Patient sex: M
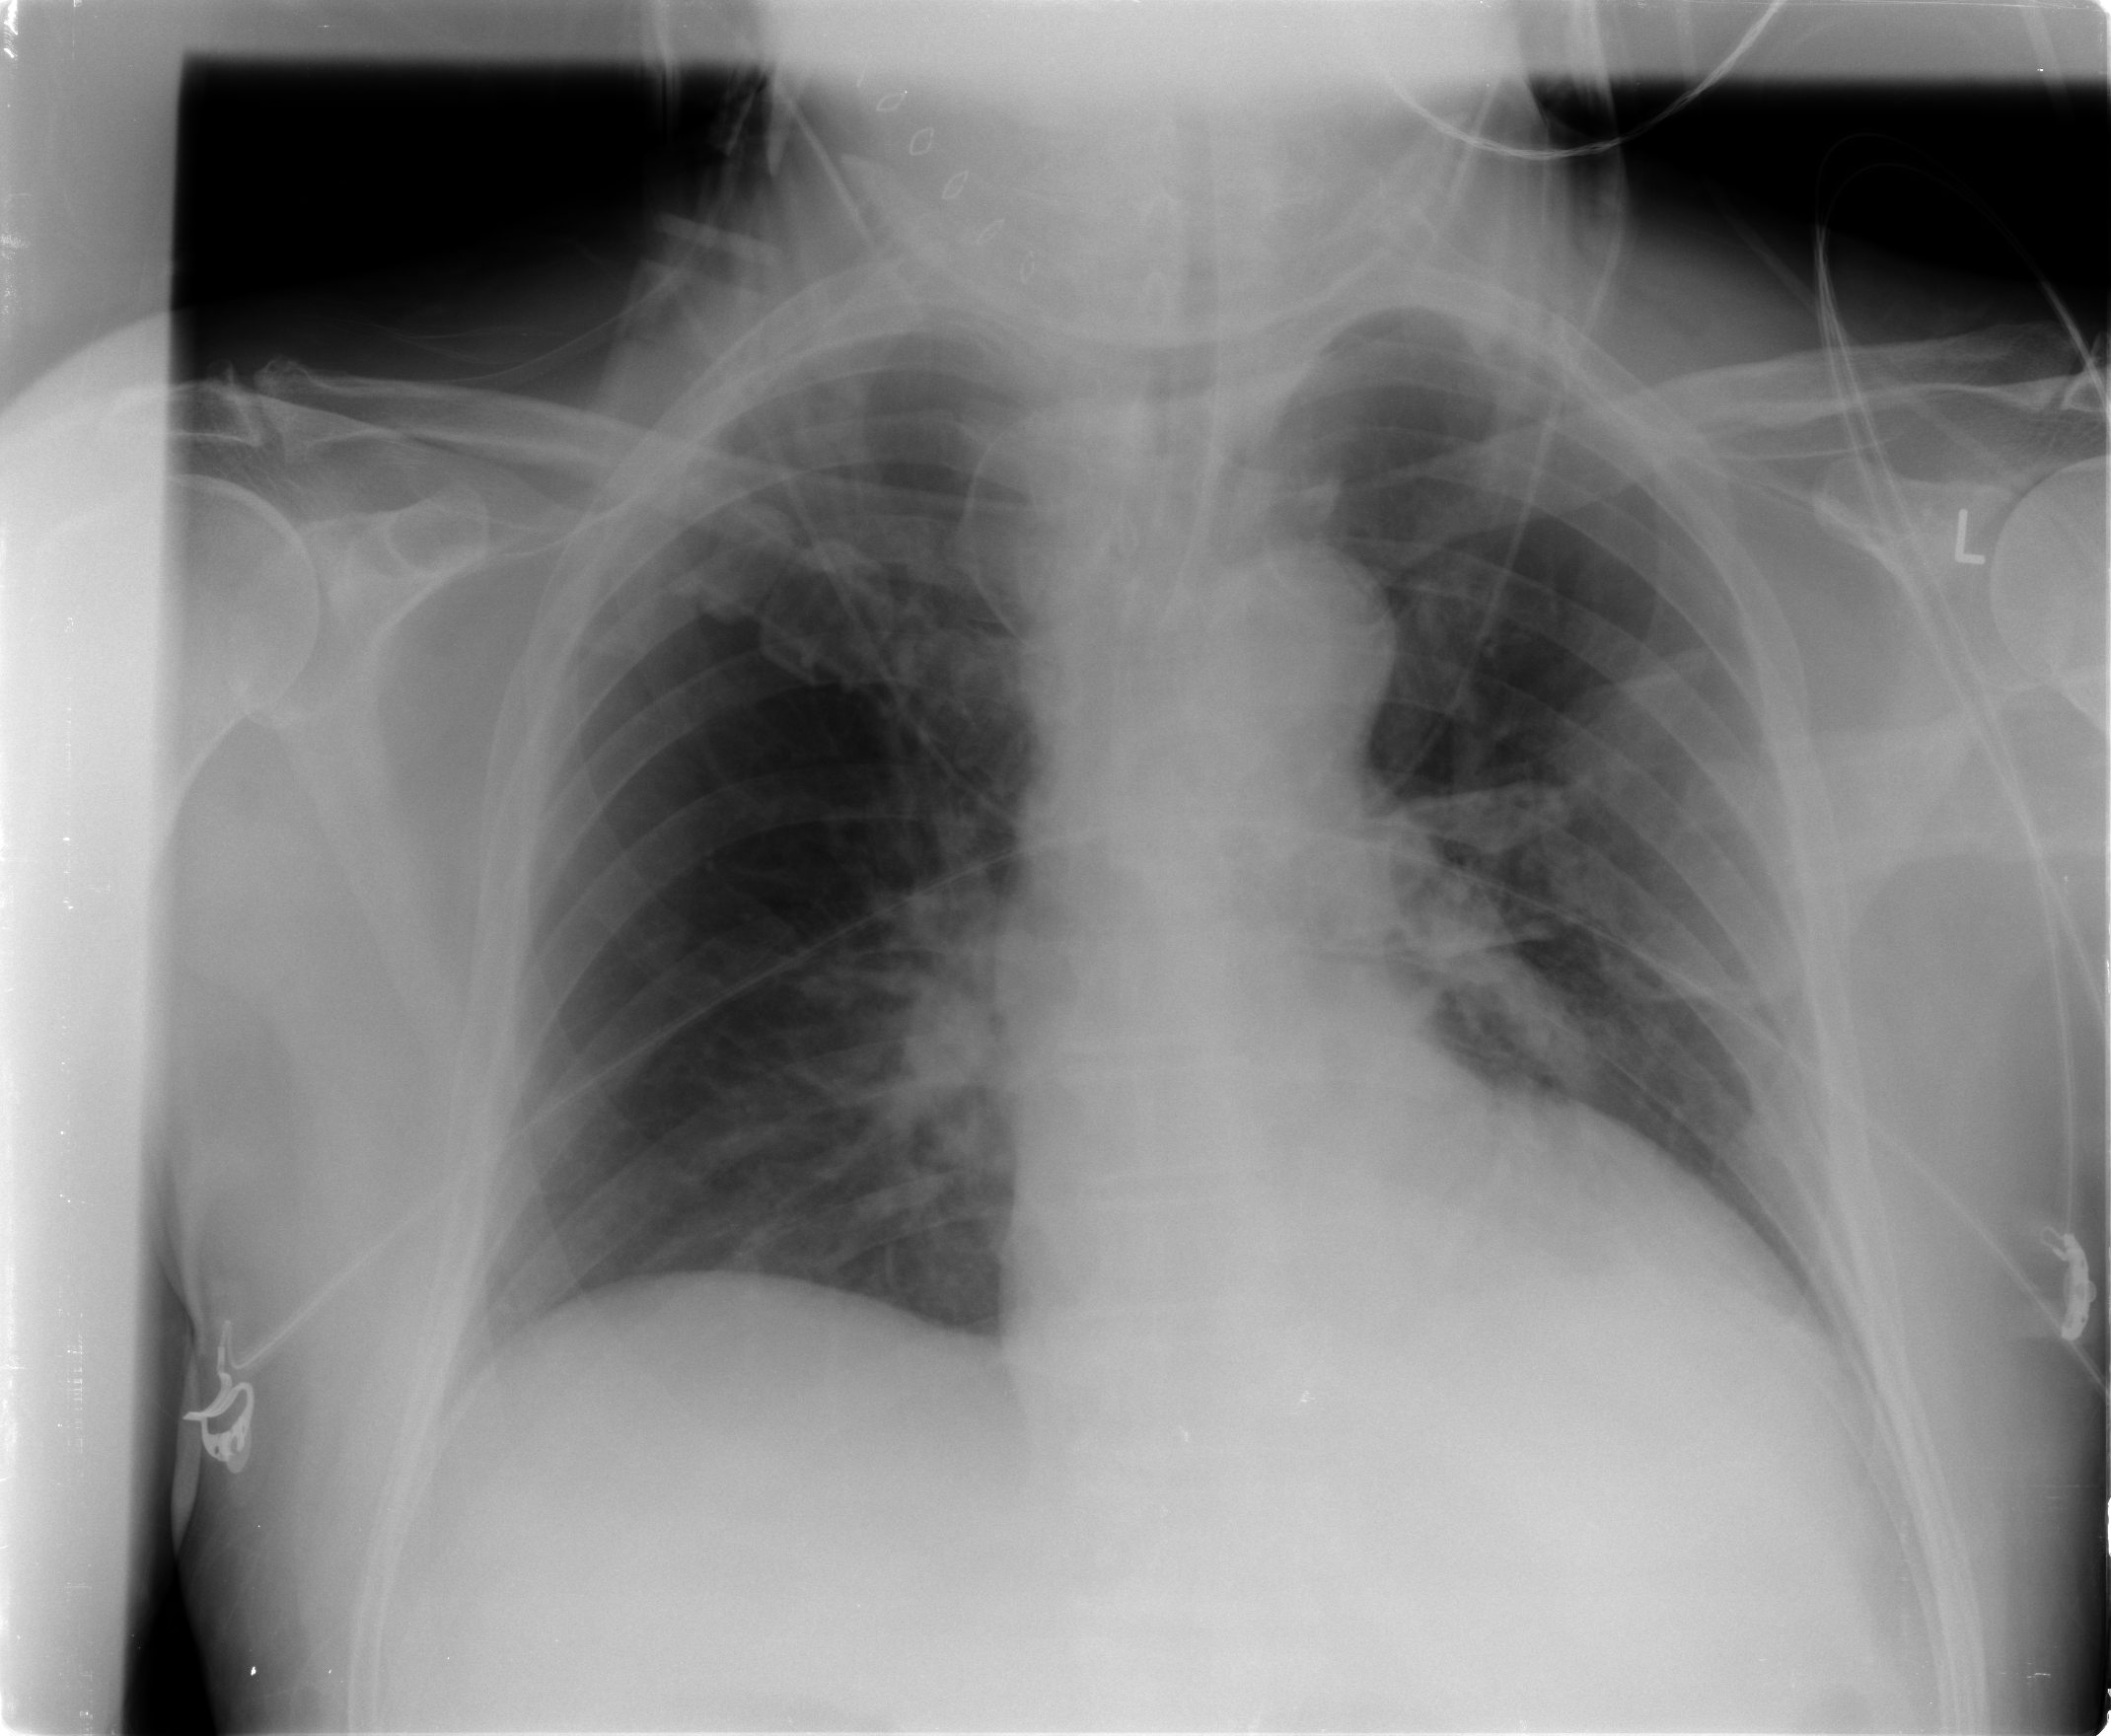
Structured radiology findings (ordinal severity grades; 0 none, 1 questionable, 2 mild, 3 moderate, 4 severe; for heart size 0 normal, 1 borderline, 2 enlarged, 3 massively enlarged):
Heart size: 2
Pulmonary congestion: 1
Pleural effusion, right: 0
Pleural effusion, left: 2
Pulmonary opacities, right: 0
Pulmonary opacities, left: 2
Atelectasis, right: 1
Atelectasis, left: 2